Field crop: maize
Growth stage: 2
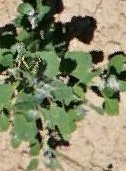
Species: chenopodium